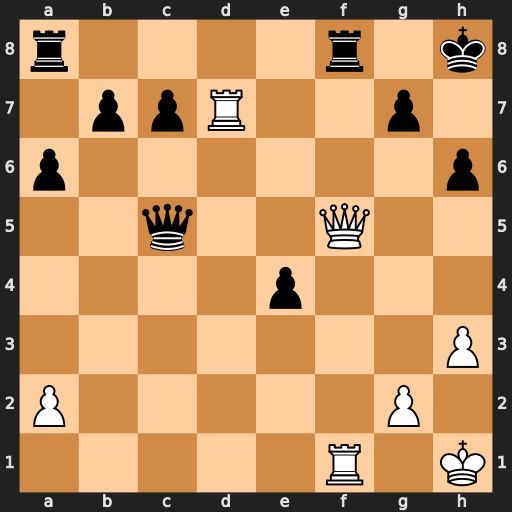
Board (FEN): r4r1k/1ppR2p1/p6p/2q2Q2/4p3/7P/P5P1/5R1K
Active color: w
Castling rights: -
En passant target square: -
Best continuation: Qxc5 Rxf1+ Kh2